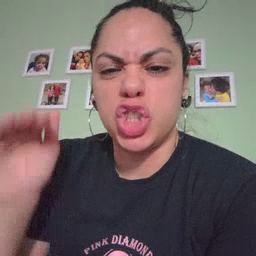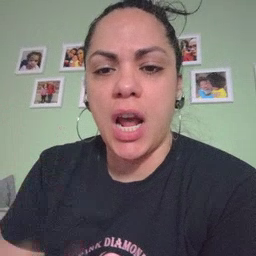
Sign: child